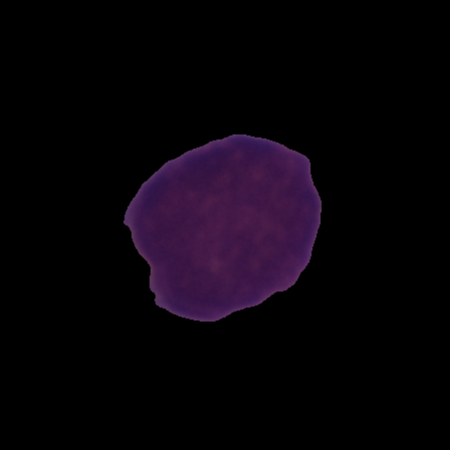
Label: cancer